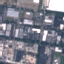
Label: Industrial